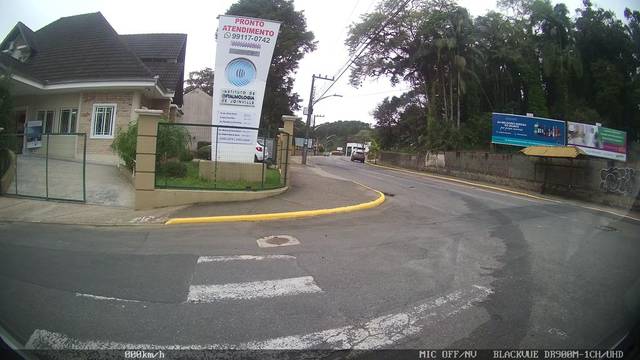
Region: Brazil
Coordinates: -26.298, -48.86